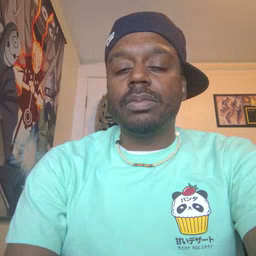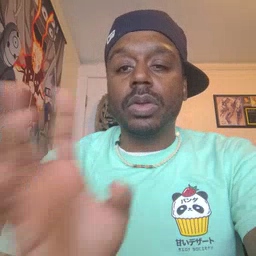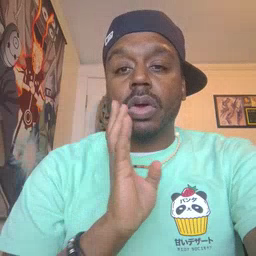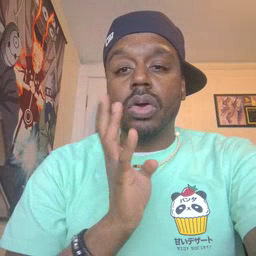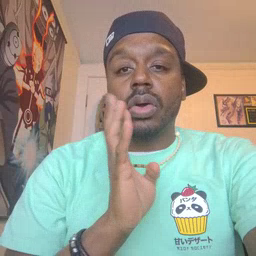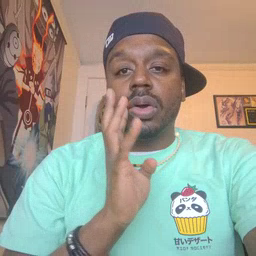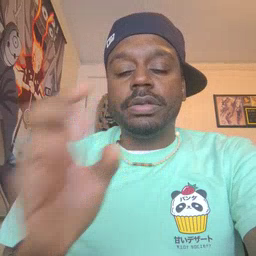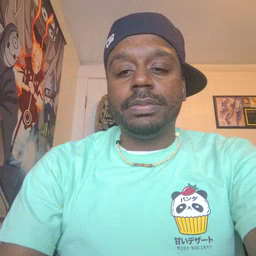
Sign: talk